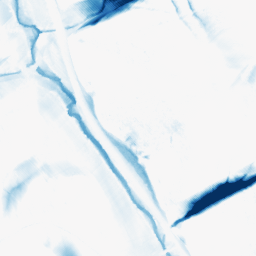
Category: morphological
Decomposition family: morphological_diamond
Decomposition parameters: operation: closing
radius: 20
Upsampling method: sinc_hamming
Upsampling parameters: scale: 4
kernel_size: 16
Upsampling scale: 4